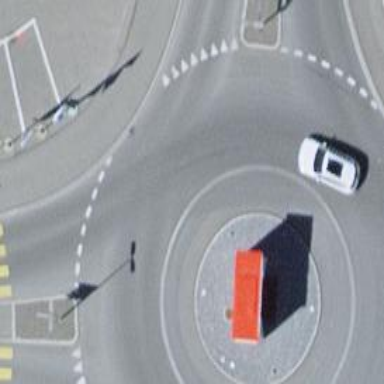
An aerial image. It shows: Tertiary road made of asphalt leading to roundabout junction.